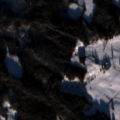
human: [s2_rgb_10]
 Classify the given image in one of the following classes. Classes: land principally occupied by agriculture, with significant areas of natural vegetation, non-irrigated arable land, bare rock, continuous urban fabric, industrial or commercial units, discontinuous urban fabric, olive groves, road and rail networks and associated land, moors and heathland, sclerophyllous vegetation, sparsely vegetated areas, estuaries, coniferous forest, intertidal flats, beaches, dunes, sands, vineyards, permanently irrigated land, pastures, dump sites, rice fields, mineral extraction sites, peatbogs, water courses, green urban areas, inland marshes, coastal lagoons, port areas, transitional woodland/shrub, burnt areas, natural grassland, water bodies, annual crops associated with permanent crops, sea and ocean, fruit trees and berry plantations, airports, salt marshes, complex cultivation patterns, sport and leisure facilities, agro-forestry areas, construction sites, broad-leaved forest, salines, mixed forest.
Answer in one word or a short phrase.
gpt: non-irrigated arable land, land principally occupied by agriculture, with significant areas of natural vegetation, coniferous forest, mixed forest